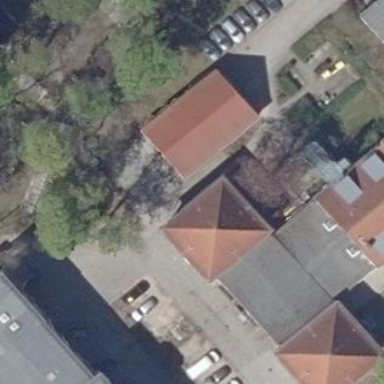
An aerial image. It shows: Restaurant in building.